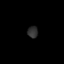
Tissue: skin
Cell type: Fibroblasts
Senescence score: 0.6972
Nuclear area (px): 118
Mean DAPI intensity: 47.525